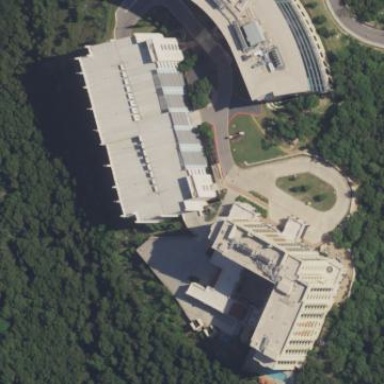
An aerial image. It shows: Hotel building.